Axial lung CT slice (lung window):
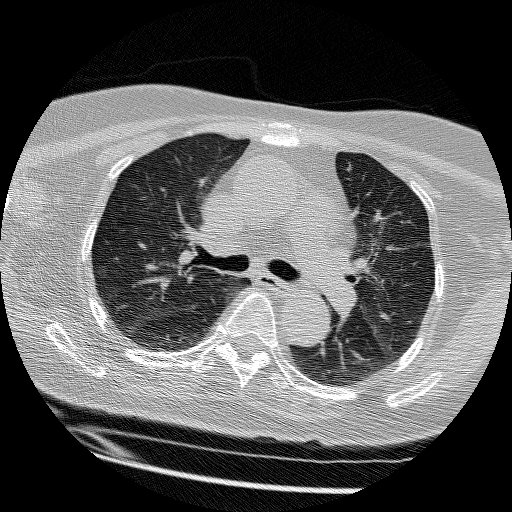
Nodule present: no